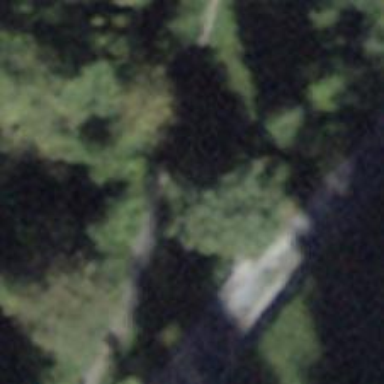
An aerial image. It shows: Bench.